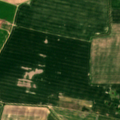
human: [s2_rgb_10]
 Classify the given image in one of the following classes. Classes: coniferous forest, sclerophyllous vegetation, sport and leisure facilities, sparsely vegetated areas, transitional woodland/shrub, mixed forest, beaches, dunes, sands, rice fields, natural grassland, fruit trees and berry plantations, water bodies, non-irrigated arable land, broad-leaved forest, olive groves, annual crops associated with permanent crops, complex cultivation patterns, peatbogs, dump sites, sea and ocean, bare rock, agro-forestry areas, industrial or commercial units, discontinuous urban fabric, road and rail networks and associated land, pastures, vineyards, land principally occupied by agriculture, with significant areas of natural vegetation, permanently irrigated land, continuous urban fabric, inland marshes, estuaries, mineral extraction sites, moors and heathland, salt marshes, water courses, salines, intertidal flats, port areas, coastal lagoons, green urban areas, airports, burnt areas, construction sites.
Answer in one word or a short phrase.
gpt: non-irrigated arable land